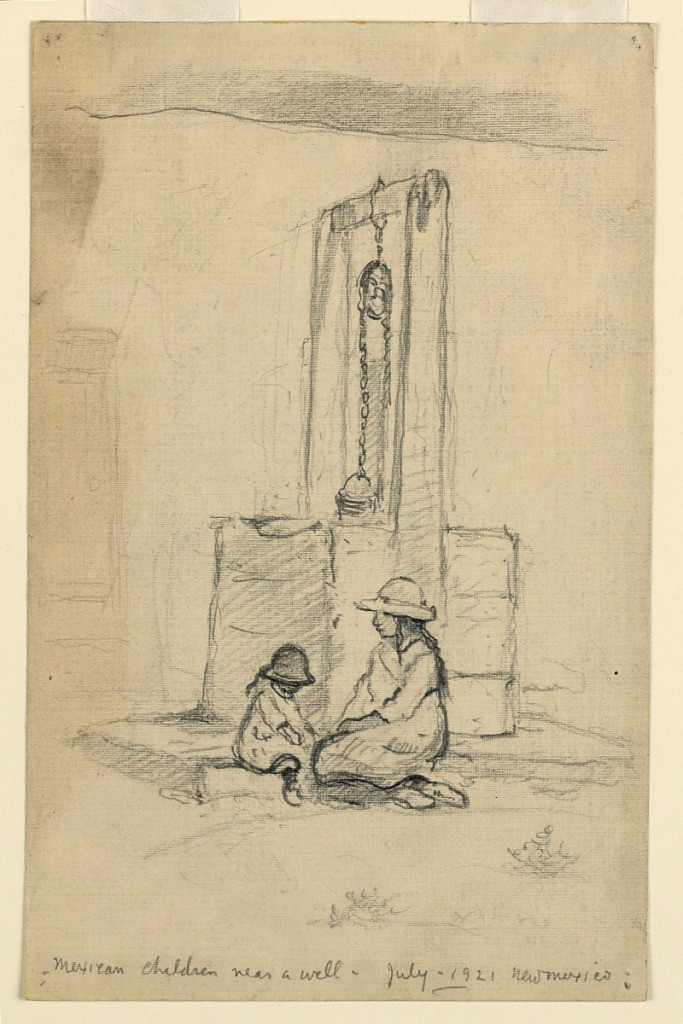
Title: Mexican Children near a Well, New Mexico
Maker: Eugene Higgins, American, 1874–1958
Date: July 1921
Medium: Graphite on paper
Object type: Drawing
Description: Two children are seen seated at the base of a well.